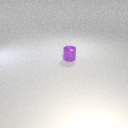
small purple metal cylinder